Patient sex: M
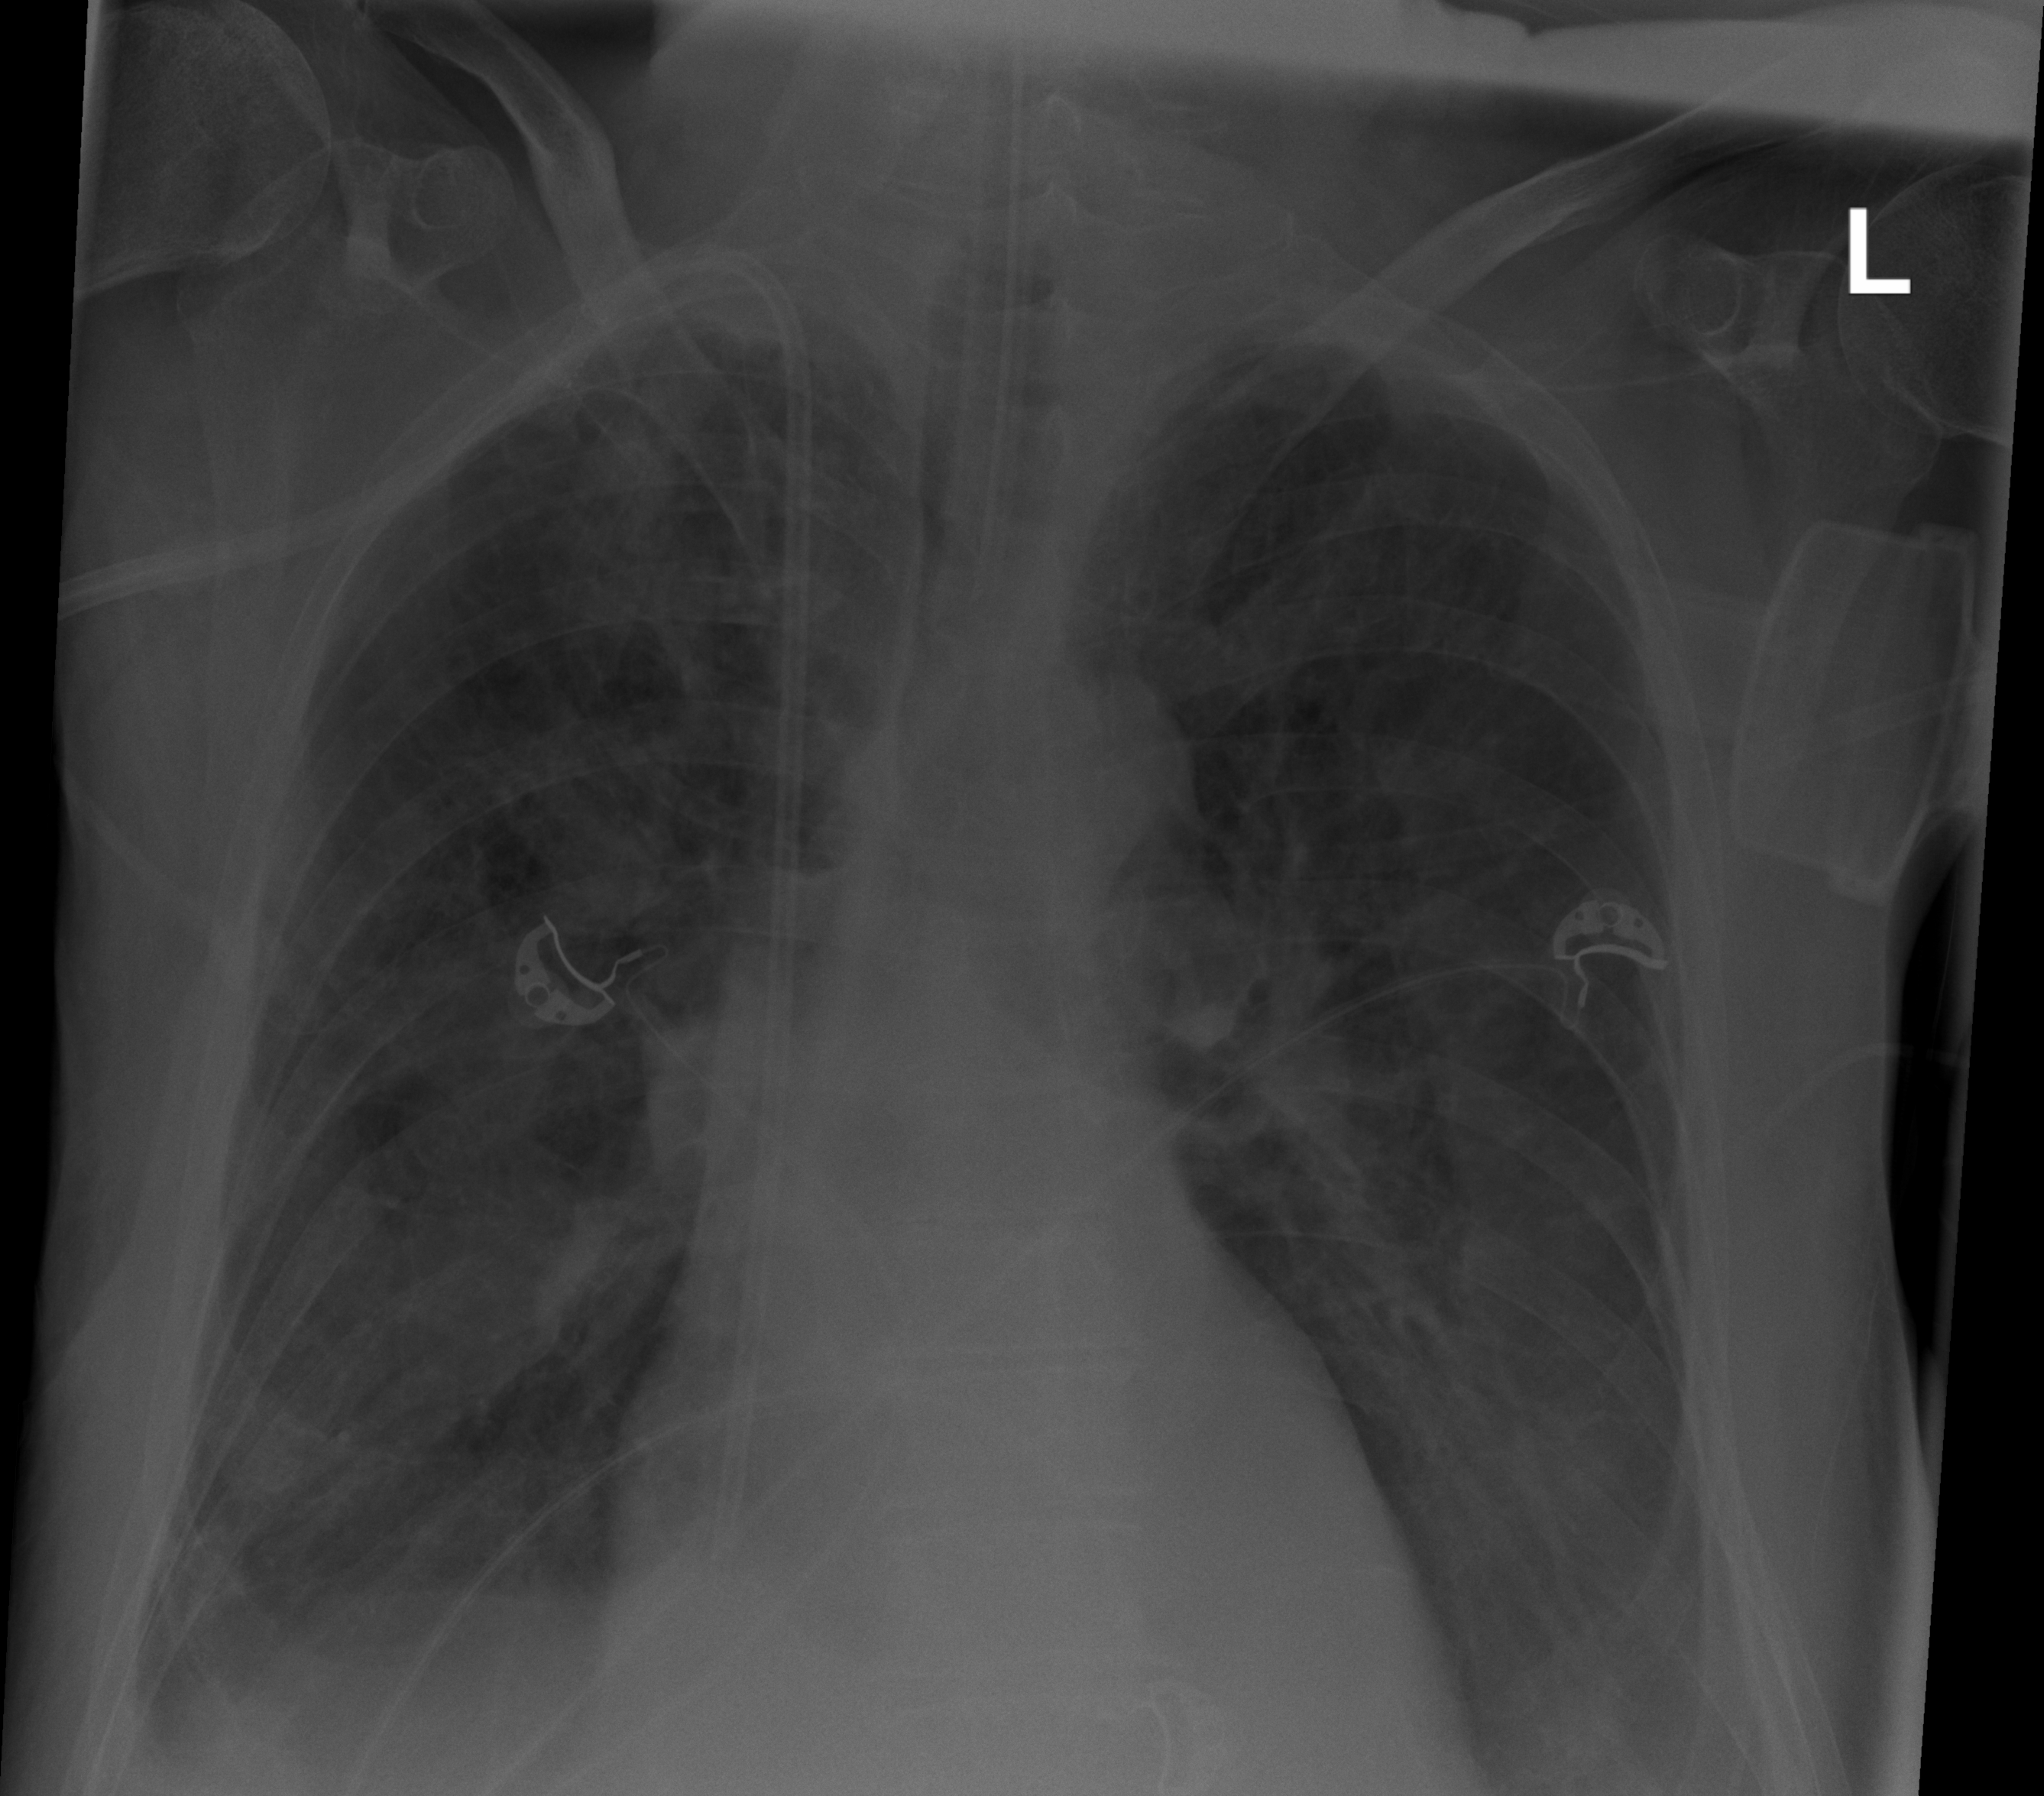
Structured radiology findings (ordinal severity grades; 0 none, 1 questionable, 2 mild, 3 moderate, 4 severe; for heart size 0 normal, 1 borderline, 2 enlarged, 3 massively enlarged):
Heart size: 0
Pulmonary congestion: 2
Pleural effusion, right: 2
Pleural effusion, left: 0
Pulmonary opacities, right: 2
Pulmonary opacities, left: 1
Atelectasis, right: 2
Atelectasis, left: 2